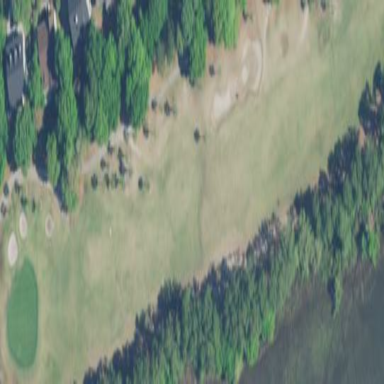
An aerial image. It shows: Grassy area designated as golf fairway.